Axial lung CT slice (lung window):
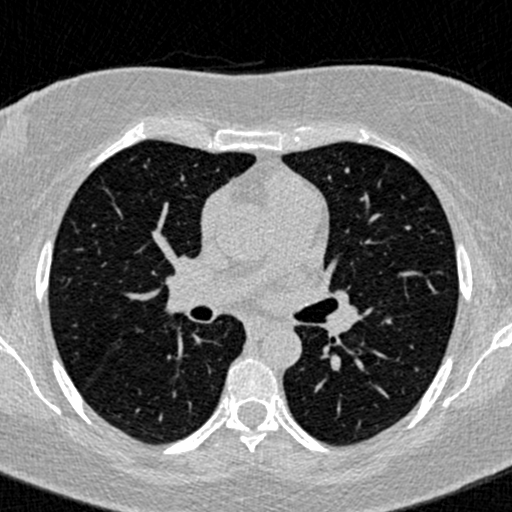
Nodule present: no